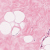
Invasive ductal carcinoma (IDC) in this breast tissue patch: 0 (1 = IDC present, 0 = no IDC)